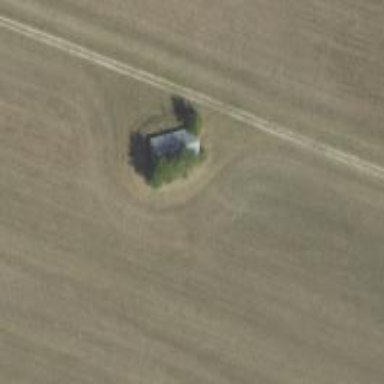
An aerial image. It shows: Military bunker.